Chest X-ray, PA view. Patient: 48 years old, sex F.
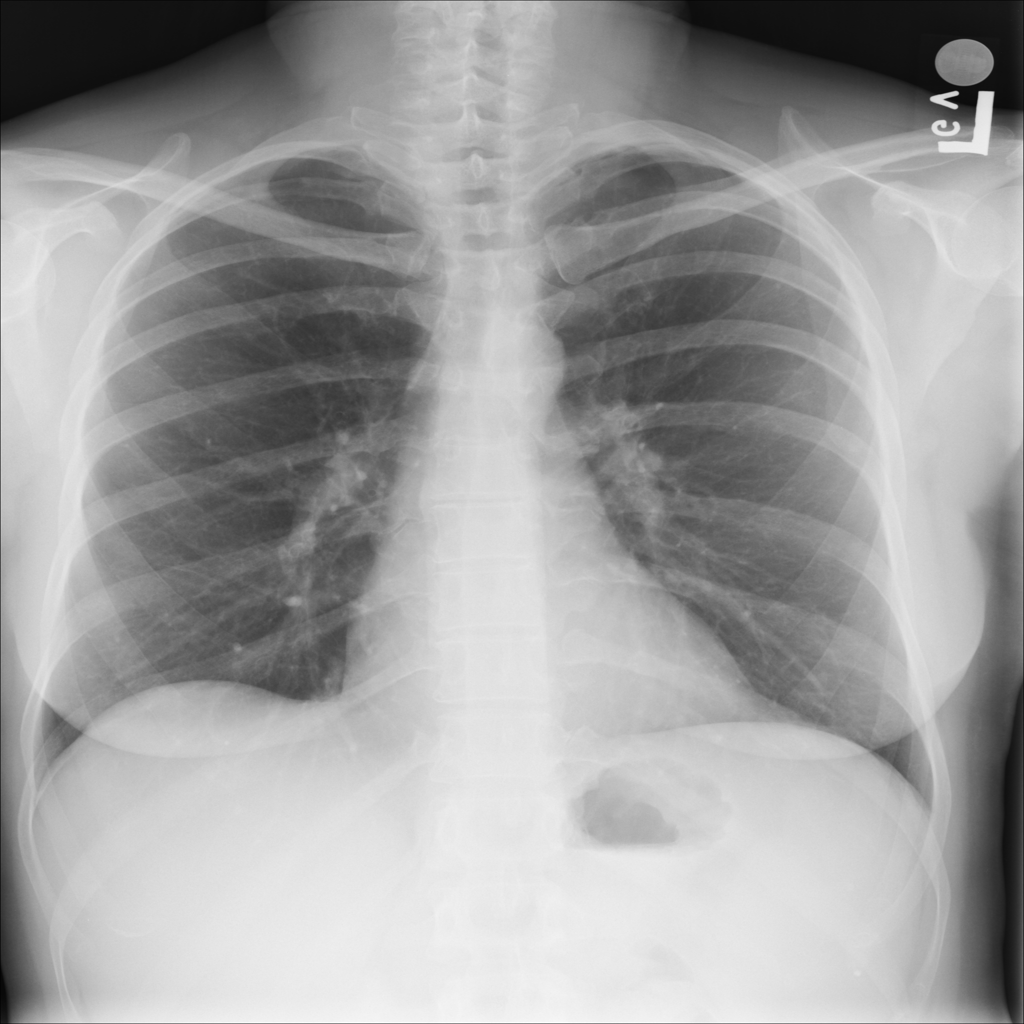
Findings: No Finding